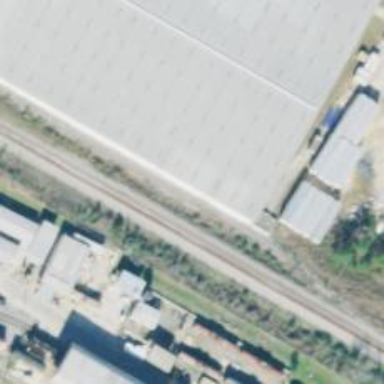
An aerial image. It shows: Loading dock for railways.